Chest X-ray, AP view. Patient: 2 years old, sex F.
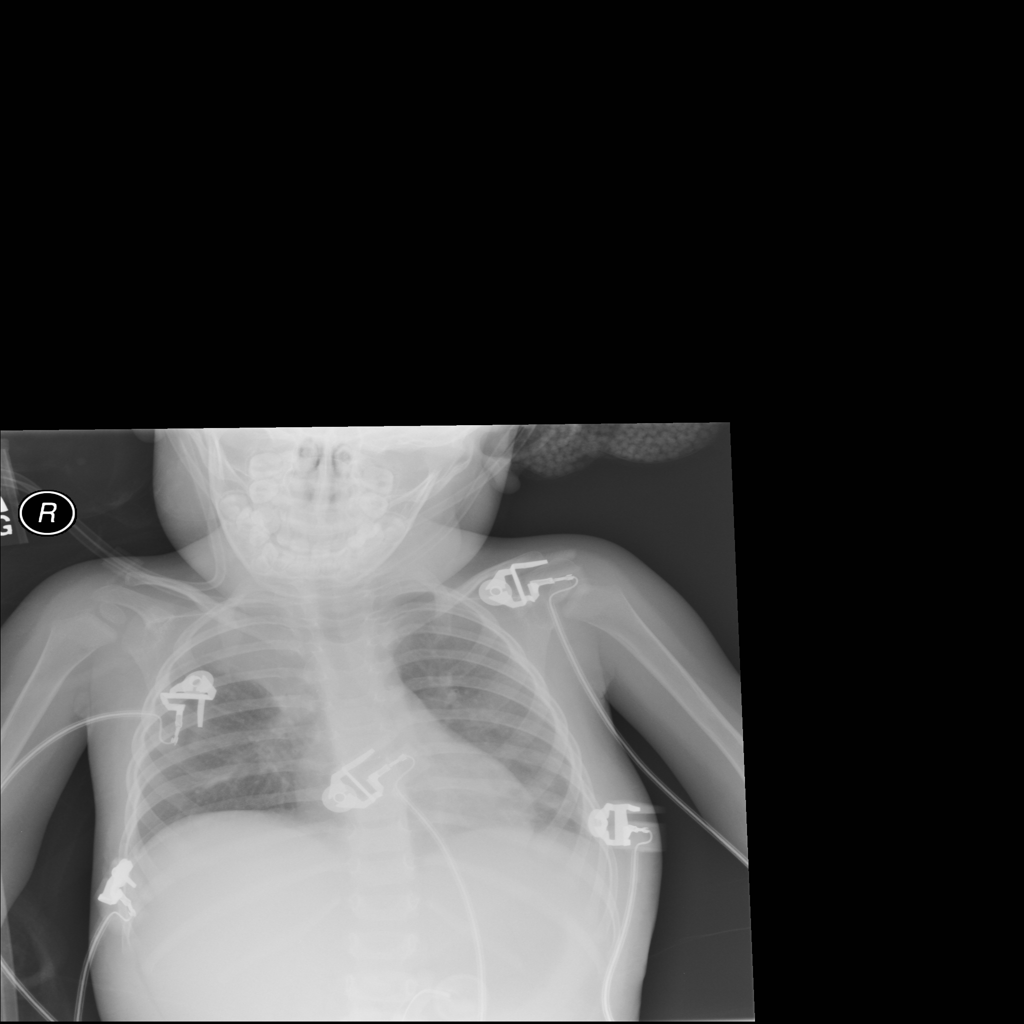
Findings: Consolidation, Infiltration